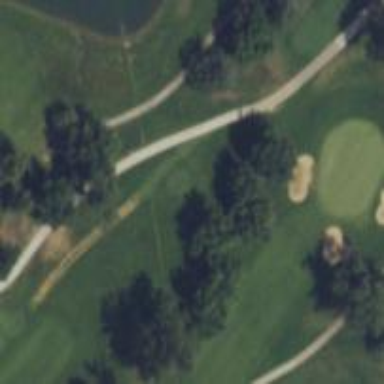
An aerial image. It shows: Grade1 track used as golf cartpath.